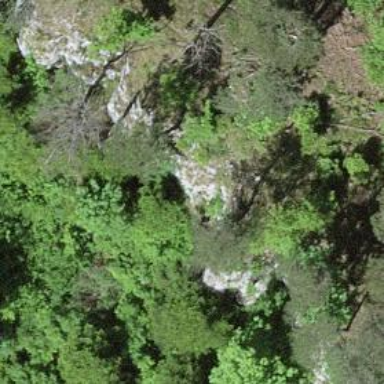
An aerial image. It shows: Cliff in nature.